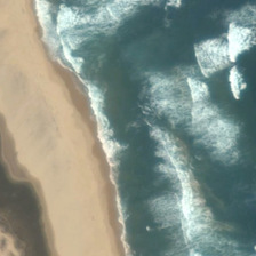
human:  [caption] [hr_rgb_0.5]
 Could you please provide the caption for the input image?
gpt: The beach surrounded by water looks beautiful.

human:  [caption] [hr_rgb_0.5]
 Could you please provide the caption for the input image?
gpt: Some white waves in the ocean are close to the beach.

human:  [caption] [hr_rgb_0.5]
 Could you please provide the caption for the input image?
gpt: Some white waves in the ocean are close to the beach.

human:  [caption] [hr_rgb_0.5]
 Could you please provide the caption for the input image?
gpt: The beach surrounded by water is very beautiful.

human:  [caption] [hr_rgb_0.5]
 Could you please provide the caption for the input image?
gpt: Some white waves in the ocean are close to the beach.